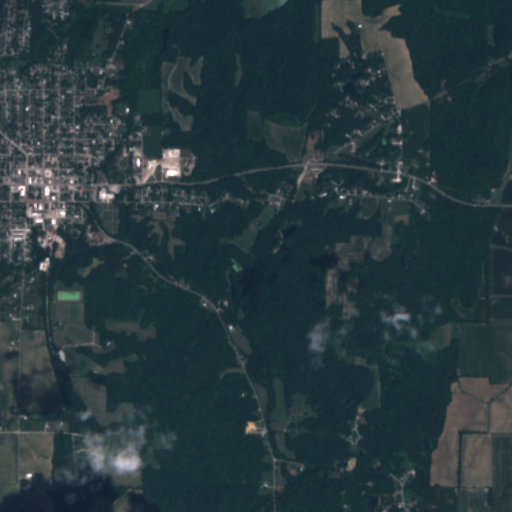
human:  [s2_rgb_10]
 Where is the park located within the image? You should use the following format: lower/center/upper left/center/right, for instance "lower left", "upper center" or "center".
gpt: The park is located in the center left of the image.
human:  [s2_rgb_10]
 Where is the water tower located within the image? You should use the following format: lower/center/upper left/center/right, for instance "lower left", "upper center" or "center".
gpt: The water tower is located in the center left of the image.
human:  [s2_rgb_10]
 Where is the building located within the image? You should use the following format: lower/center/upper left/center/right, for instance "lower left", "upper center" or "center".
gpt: The building is located in the upper left of the image.
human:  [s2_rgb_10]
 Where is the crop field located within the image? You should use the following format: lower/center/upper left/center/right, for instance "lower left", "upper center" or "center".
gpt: There is no crop field in the image.